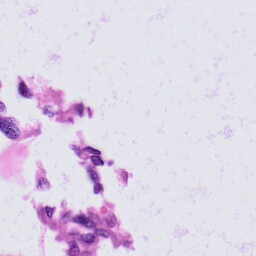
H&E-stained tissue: Skin